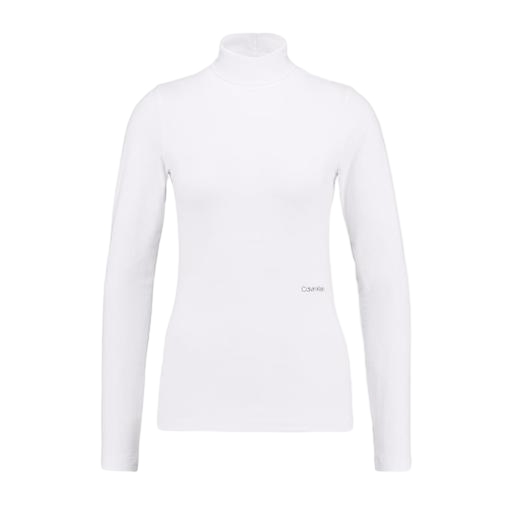
white women's long-sleeve top, turtleneck tee, white polo-neck top, white background